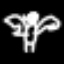
Label: angel